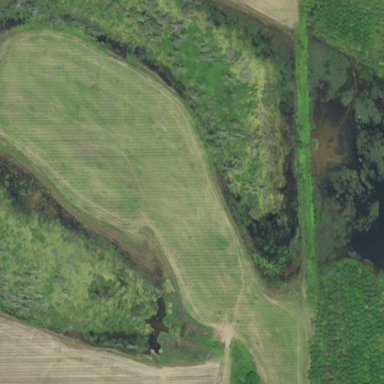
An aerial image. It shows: Fen wetland area.